Aerial crown-view tile of a tropical tree (Barro Colorado Island, Panama), acquired 20250715:
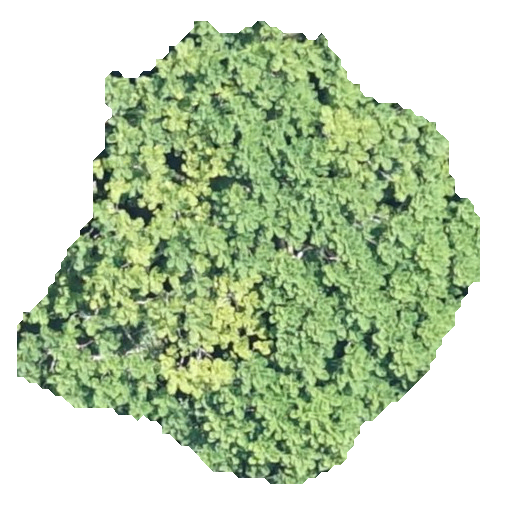
Species: Jacaranda copaia
GBIF accepted scientific name: Jacaranda copaia
Crown area: 211.396 m²